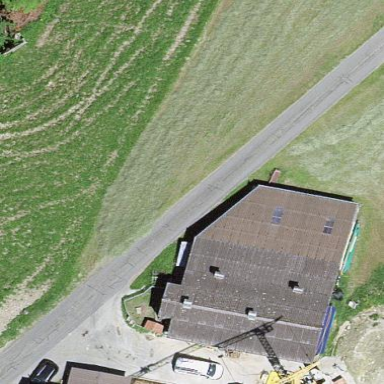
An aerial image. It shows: Sty building.